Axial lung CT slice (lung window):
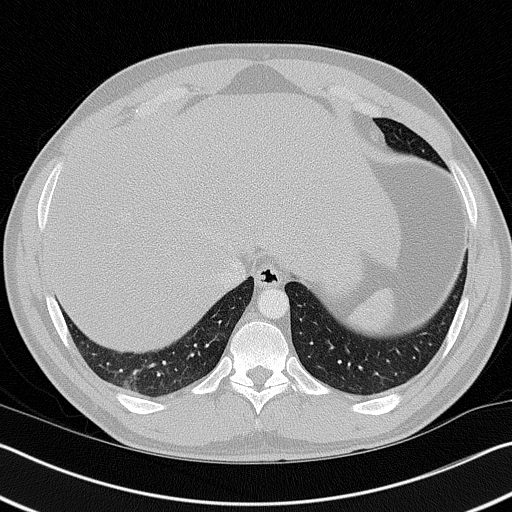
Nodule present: no